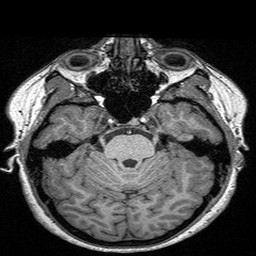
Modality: T1w
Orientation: coronal
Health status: ill
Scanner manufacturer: siemens
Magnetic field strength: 3 T
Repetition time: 2.3 s
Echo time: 0.00298 s